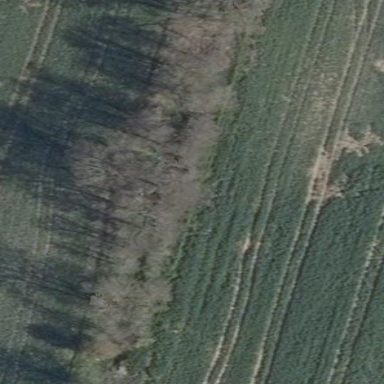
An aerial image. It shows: Forest area.